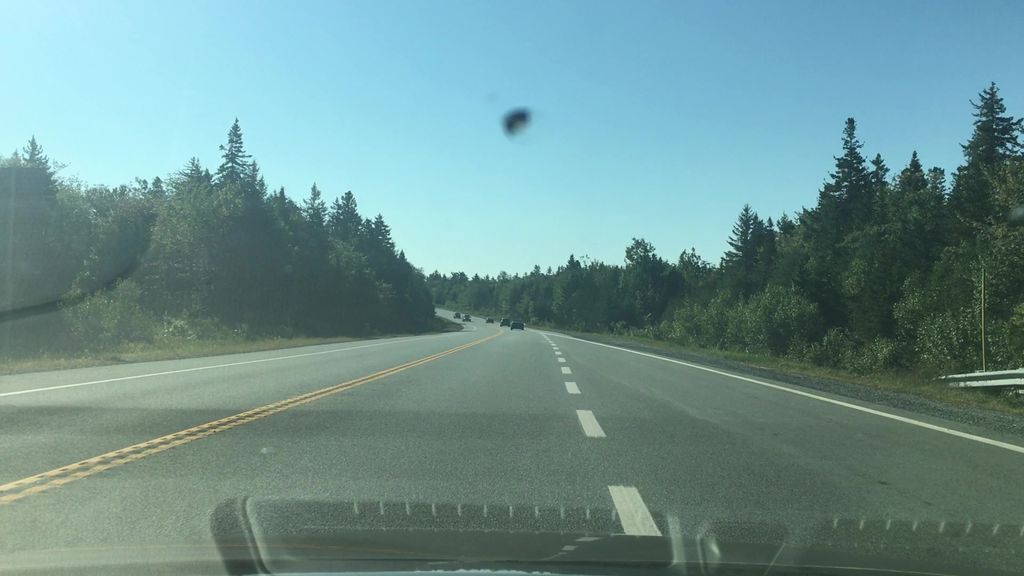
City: halifax